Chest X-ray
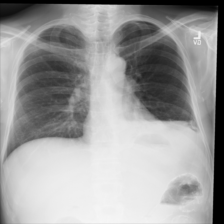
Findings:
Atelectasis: negative
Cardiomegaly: negative
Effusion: positive
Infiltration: negative
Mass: negative
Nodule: negative
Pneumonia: negative
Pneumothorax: positive
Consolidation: negative
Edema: negative
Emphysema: negative
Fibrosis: negative
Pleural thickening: negative
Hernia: negative